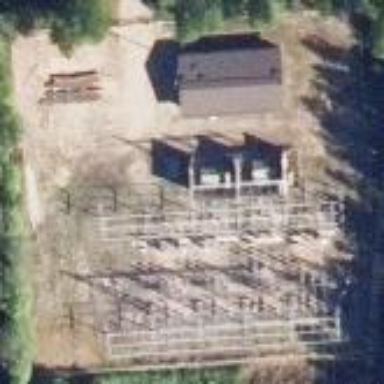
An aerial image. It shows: Power substation enclosed by fence.